Field crop: maize
Growth stage: 2
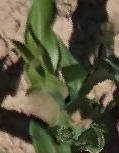
Species: maize